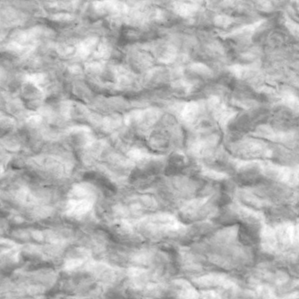
Label: non_frost